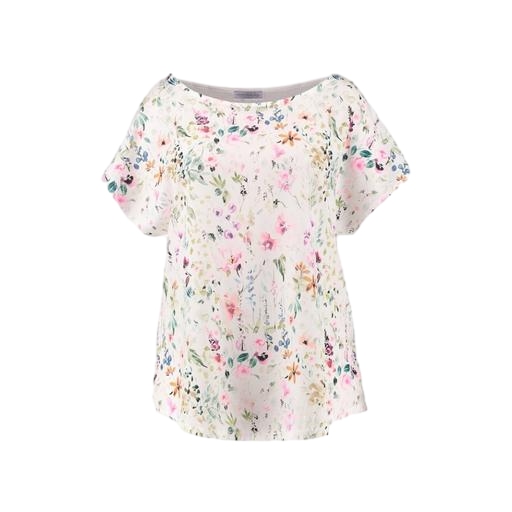
multicolor floral-print t-shirt only macy, white floral-print blouse, floral short-sleeved shirt, white background